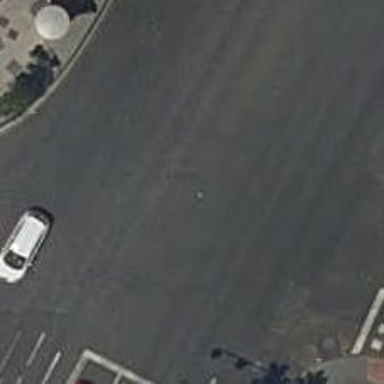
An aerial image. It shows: Road with traffic signals.